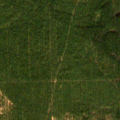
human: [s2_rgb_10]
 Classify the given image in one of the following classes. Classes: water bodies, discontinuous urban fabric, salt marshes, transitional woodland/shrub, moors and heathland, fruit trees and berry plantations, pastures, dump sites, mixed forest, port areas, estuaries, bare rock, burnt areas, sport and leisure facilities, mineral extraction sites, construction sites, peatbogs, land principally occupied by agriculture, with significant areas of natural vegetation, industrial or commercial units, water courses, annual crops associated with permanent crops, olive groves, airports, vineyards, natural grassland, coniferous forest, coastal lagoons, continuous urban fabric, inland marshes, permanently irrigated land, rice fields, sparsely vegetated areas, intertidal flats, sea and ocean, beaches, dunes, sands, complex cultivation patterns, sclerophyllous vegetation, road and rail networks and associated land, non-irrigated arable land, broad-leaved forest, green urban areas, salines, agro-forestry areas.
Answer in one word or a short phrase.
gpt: coniferous forest, mixed forest, transitional woodland/shrub